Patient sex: M
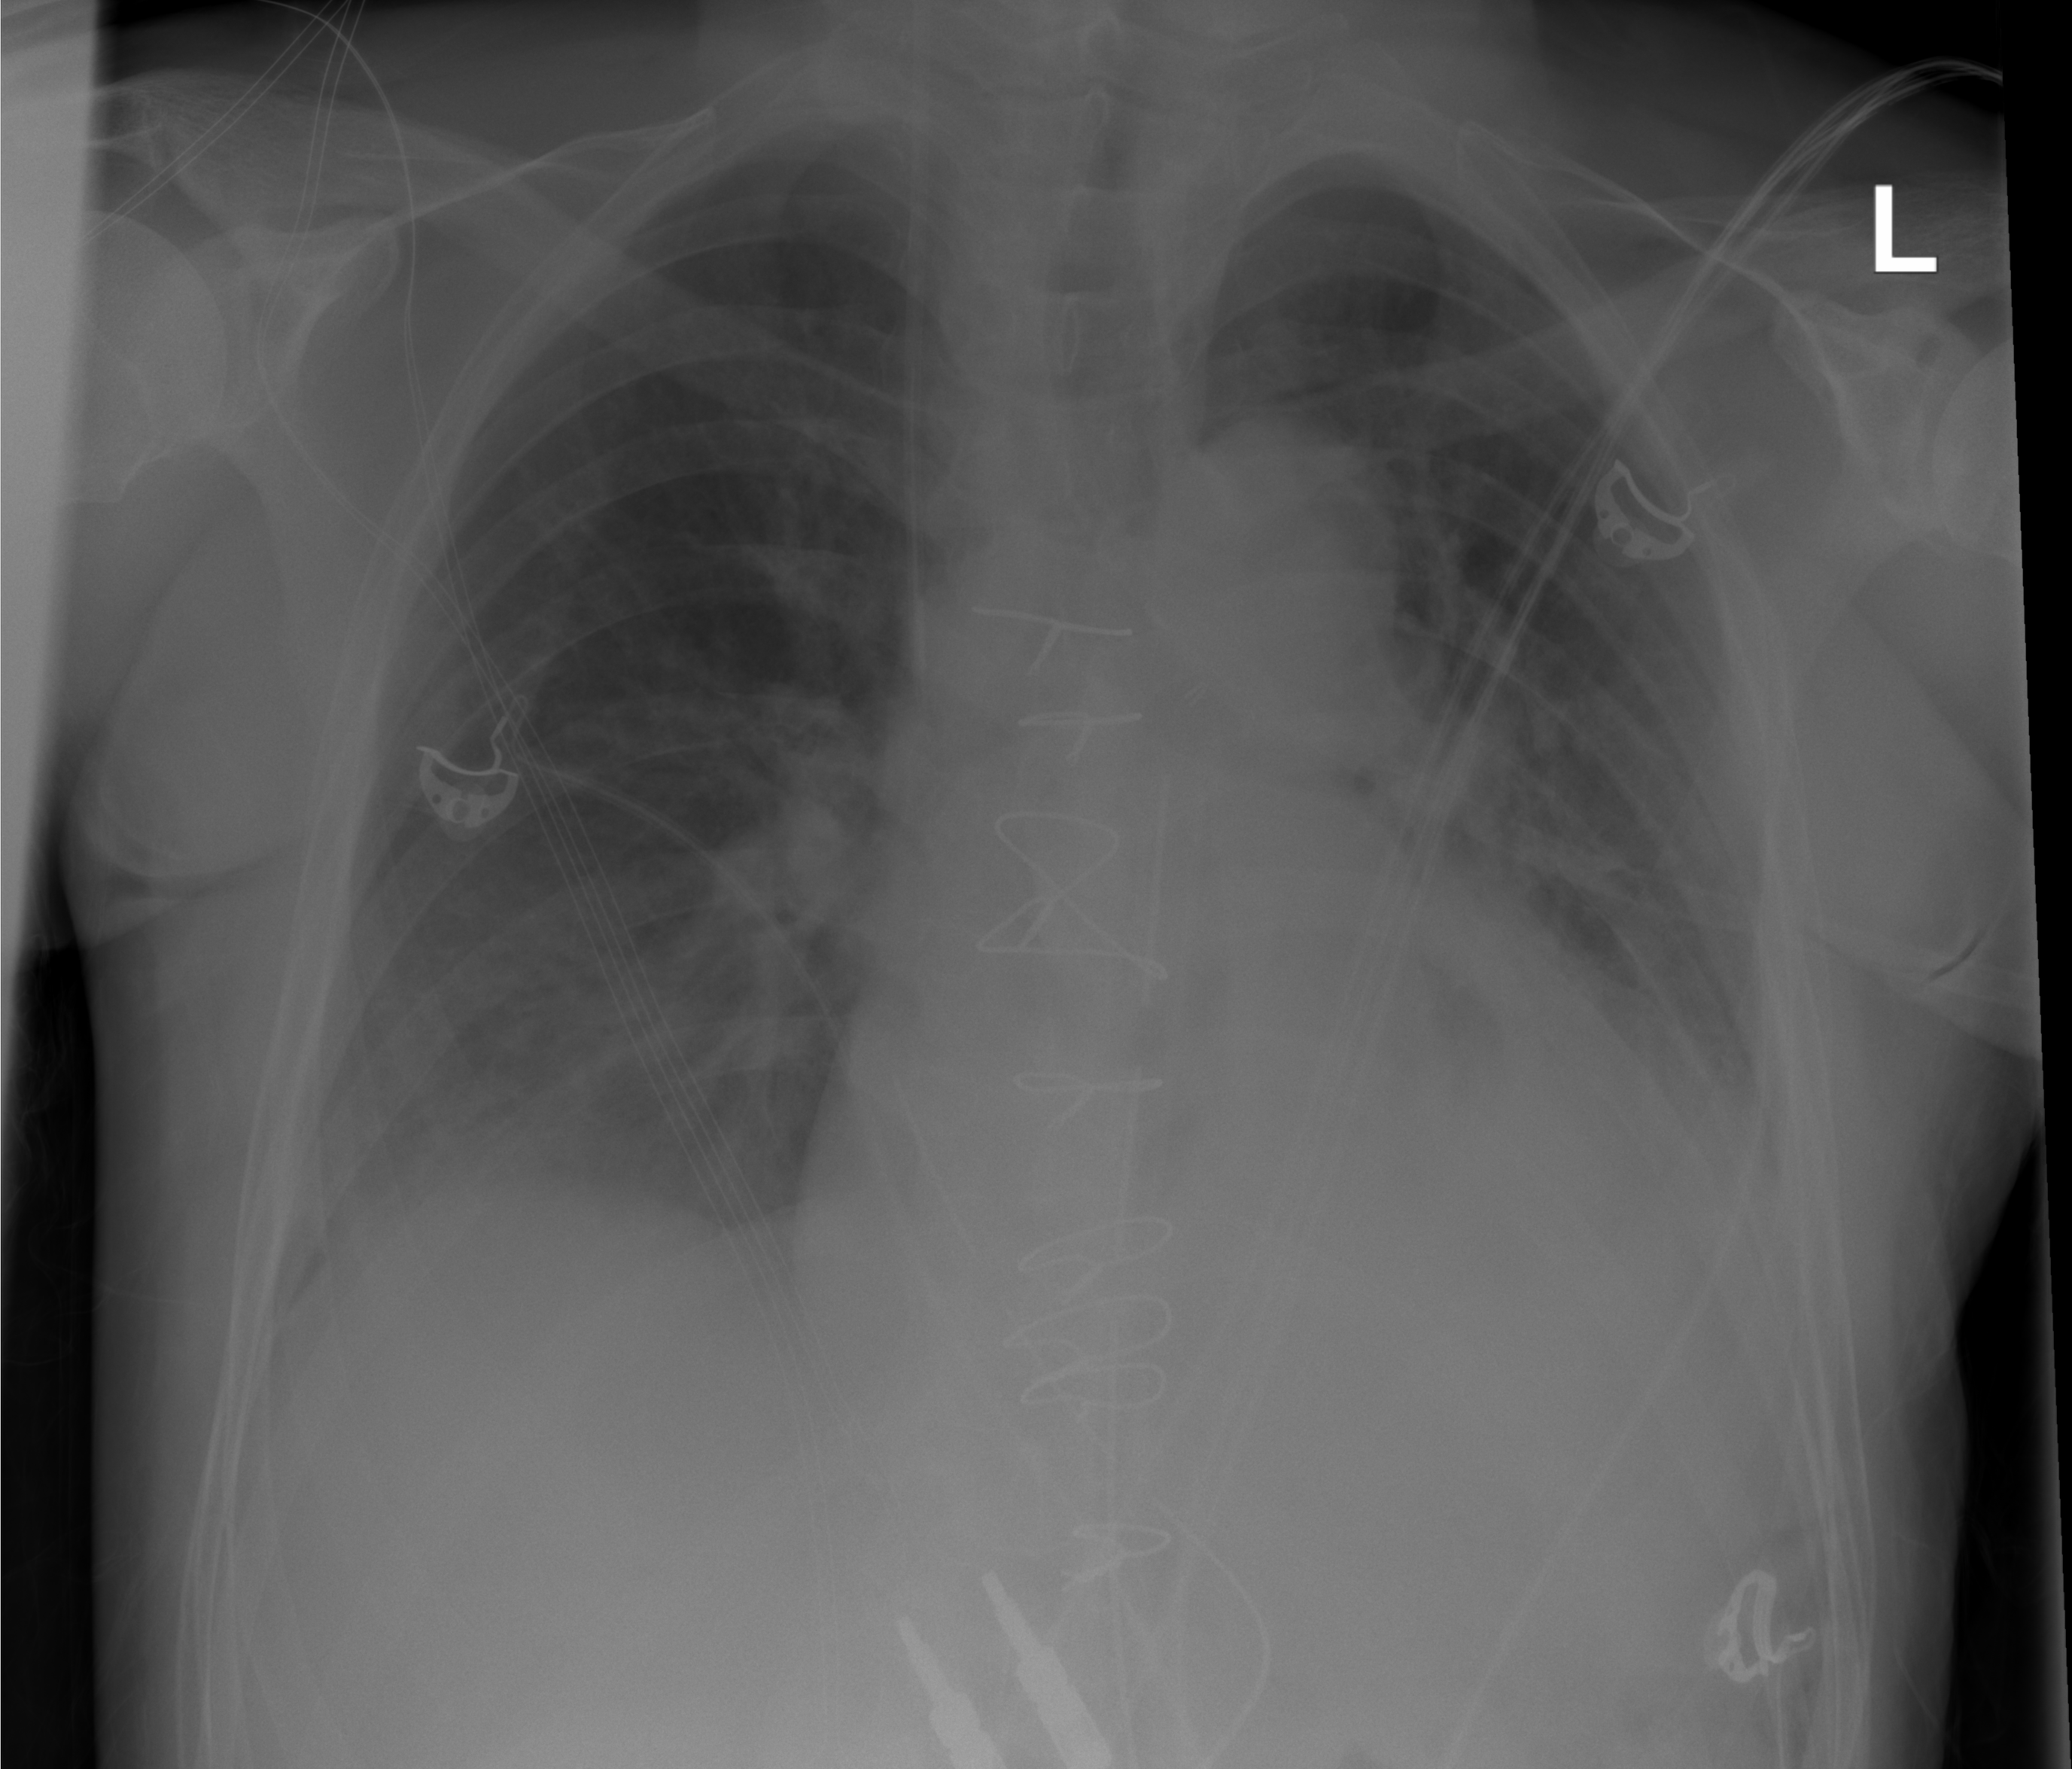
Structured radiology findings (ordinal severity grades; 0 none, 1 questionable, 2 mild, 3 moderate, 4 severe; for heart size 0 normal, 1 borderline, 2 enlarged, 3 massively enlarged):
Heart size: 2
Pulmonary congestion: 2
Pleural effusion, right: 0
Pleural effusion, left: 2
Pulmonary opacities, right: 0
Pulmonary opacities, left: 0
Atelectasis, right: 0
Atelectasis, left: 2